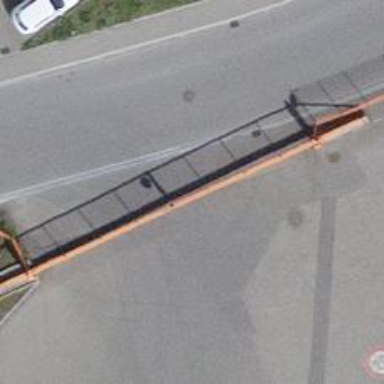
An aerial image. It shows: Gate.